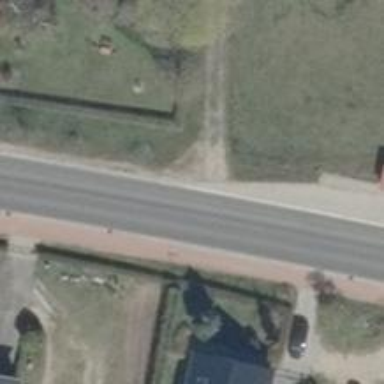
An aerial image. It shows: Secondary road with asphalt surface and sidewalks on both sides. There is cycle track on the left side.